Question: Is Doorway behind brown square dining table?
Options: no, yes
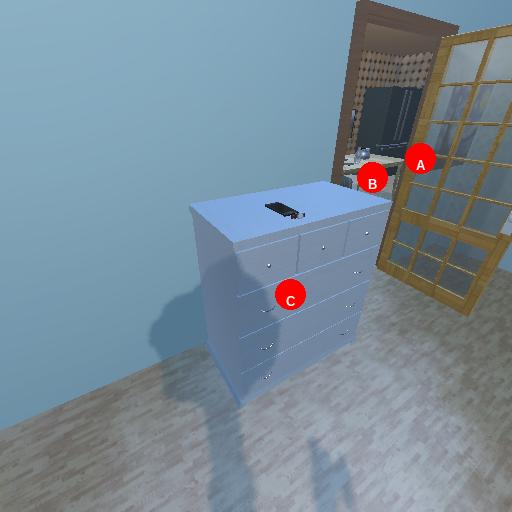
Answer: no